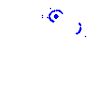
Particle: kaon